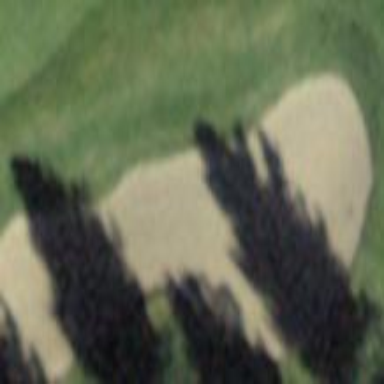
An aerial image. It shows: Golf bunker filled with sandy terrain.